Aerial crown-view tile of a tropical tree (Barro Colorado Island, Panama), acquired 20250616:
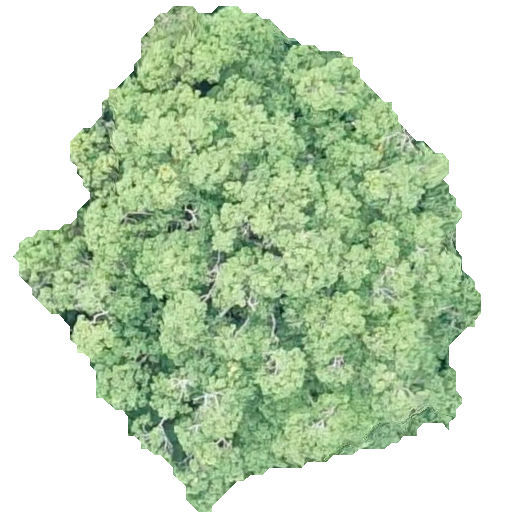
Species: Ocotea leptobotra
GBIF accepted scientific name: Ocotea leptobotra
Crown area: 218.301 m²